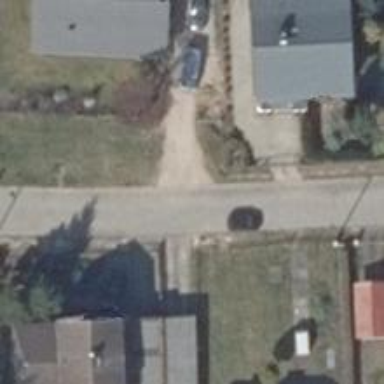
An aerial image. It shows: Residential road with sidewalk on the left.